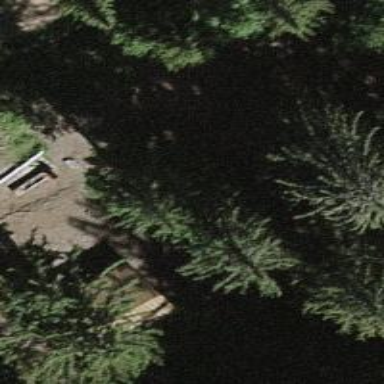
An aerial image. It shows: Shelter at picnic site.